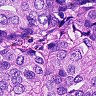
Metastatic tissue present: yes